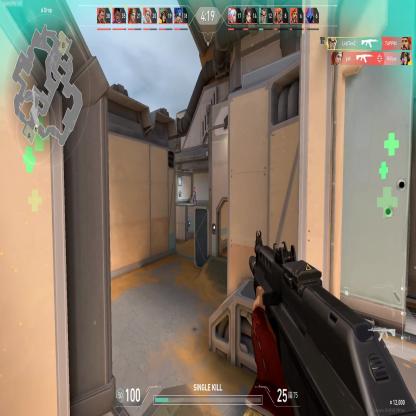
Label: enemy